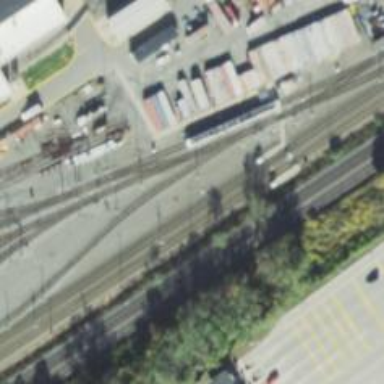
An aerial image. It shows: Light rail yard with electrified contact lines.